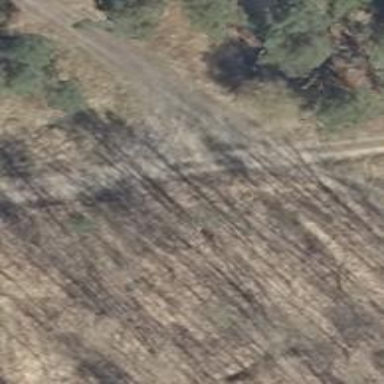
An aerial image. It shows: Track road with grade3 tracktype.